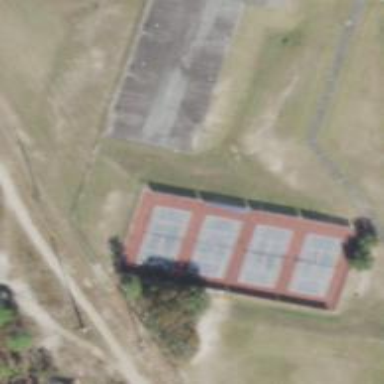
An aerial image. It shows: Tennis court on the leisure land pitch.